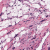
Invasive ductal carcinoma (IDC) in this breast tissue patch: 0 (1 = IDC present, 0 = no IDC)